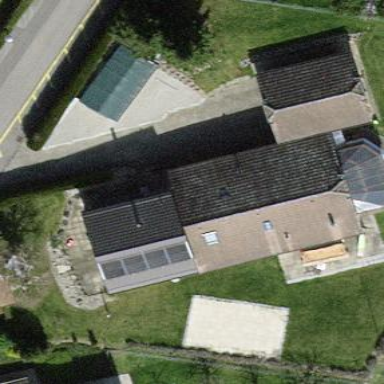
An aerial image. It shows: Detached building.